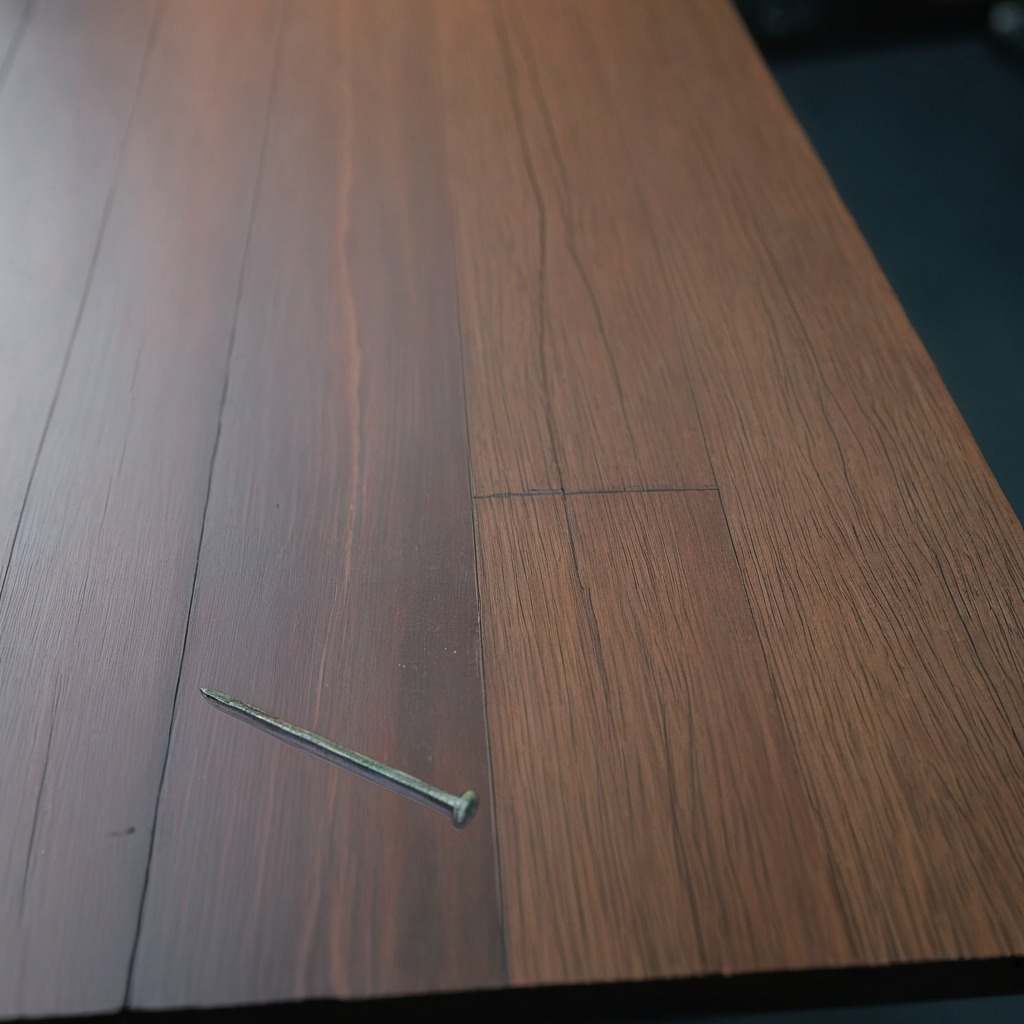
An iron nail is lying on a table with faint burn marks in a small garage at twilight.